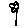
Label: flower